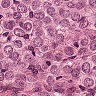
Metastatic tissue present: yes